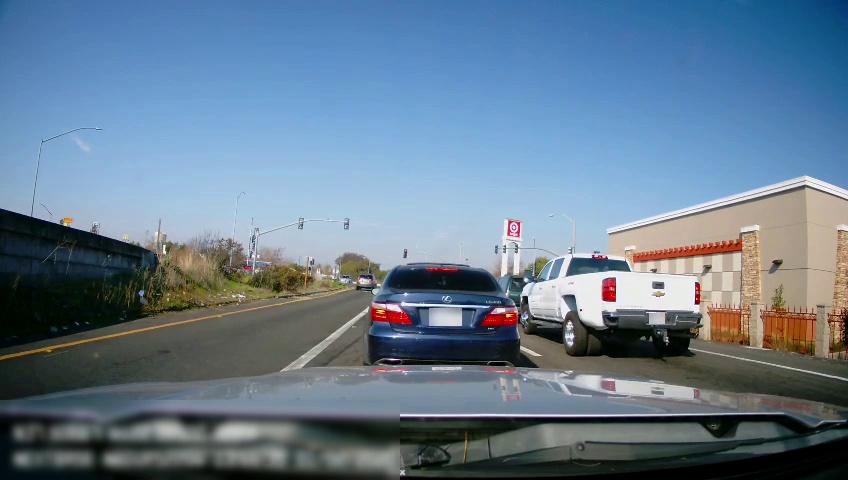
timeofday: Day
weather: Sunny
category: Drivable Space
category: Vehicles | Car
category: Vehicles | Truck
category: Vehicles | SUV
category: Vehicles | SUV
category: Vehicles | Truck
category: Vehicles | Car
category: Lanes | Alternate Lane
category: Lanes | Current Lane
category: Lanes | Current Lane
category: Lanes | Alternate Lane
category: Traffic | Lights
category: Traffic | Lights
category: Traffic | Lights
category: Traffic | Lights
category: Traffic | Lights
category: Traffic | Lights
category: Traffic | Lights